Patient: sex M, age 69
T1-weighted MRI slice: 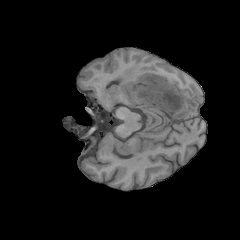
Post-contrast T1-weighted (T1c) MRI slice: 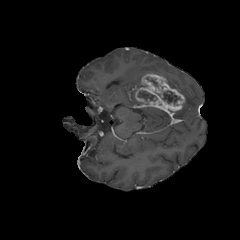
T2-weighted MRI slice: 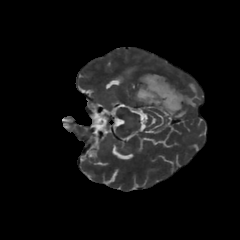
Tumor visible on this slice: yes
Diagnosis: Glioblastoma, IDH-wildtype
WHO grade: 4